Question: I am trying to achieve Bridge Text Effect by using Fabric.js to display text on CANVAS.
I have checked <URL> link.
In that reference the Valley text has done. I am trying for Bridge text effect.
Please help me, suggestions & references also welcome.
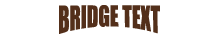
Answer: There is a nice solution in this question using basic canvas api:
<URL>
I find it's diffcult to use Fabric.js to recreate it since it seems <URL>;'
I could be wrong as I just take a first quick look of this library 15 minutes ago, have look at the solution any way, hope it helps.